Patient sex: M
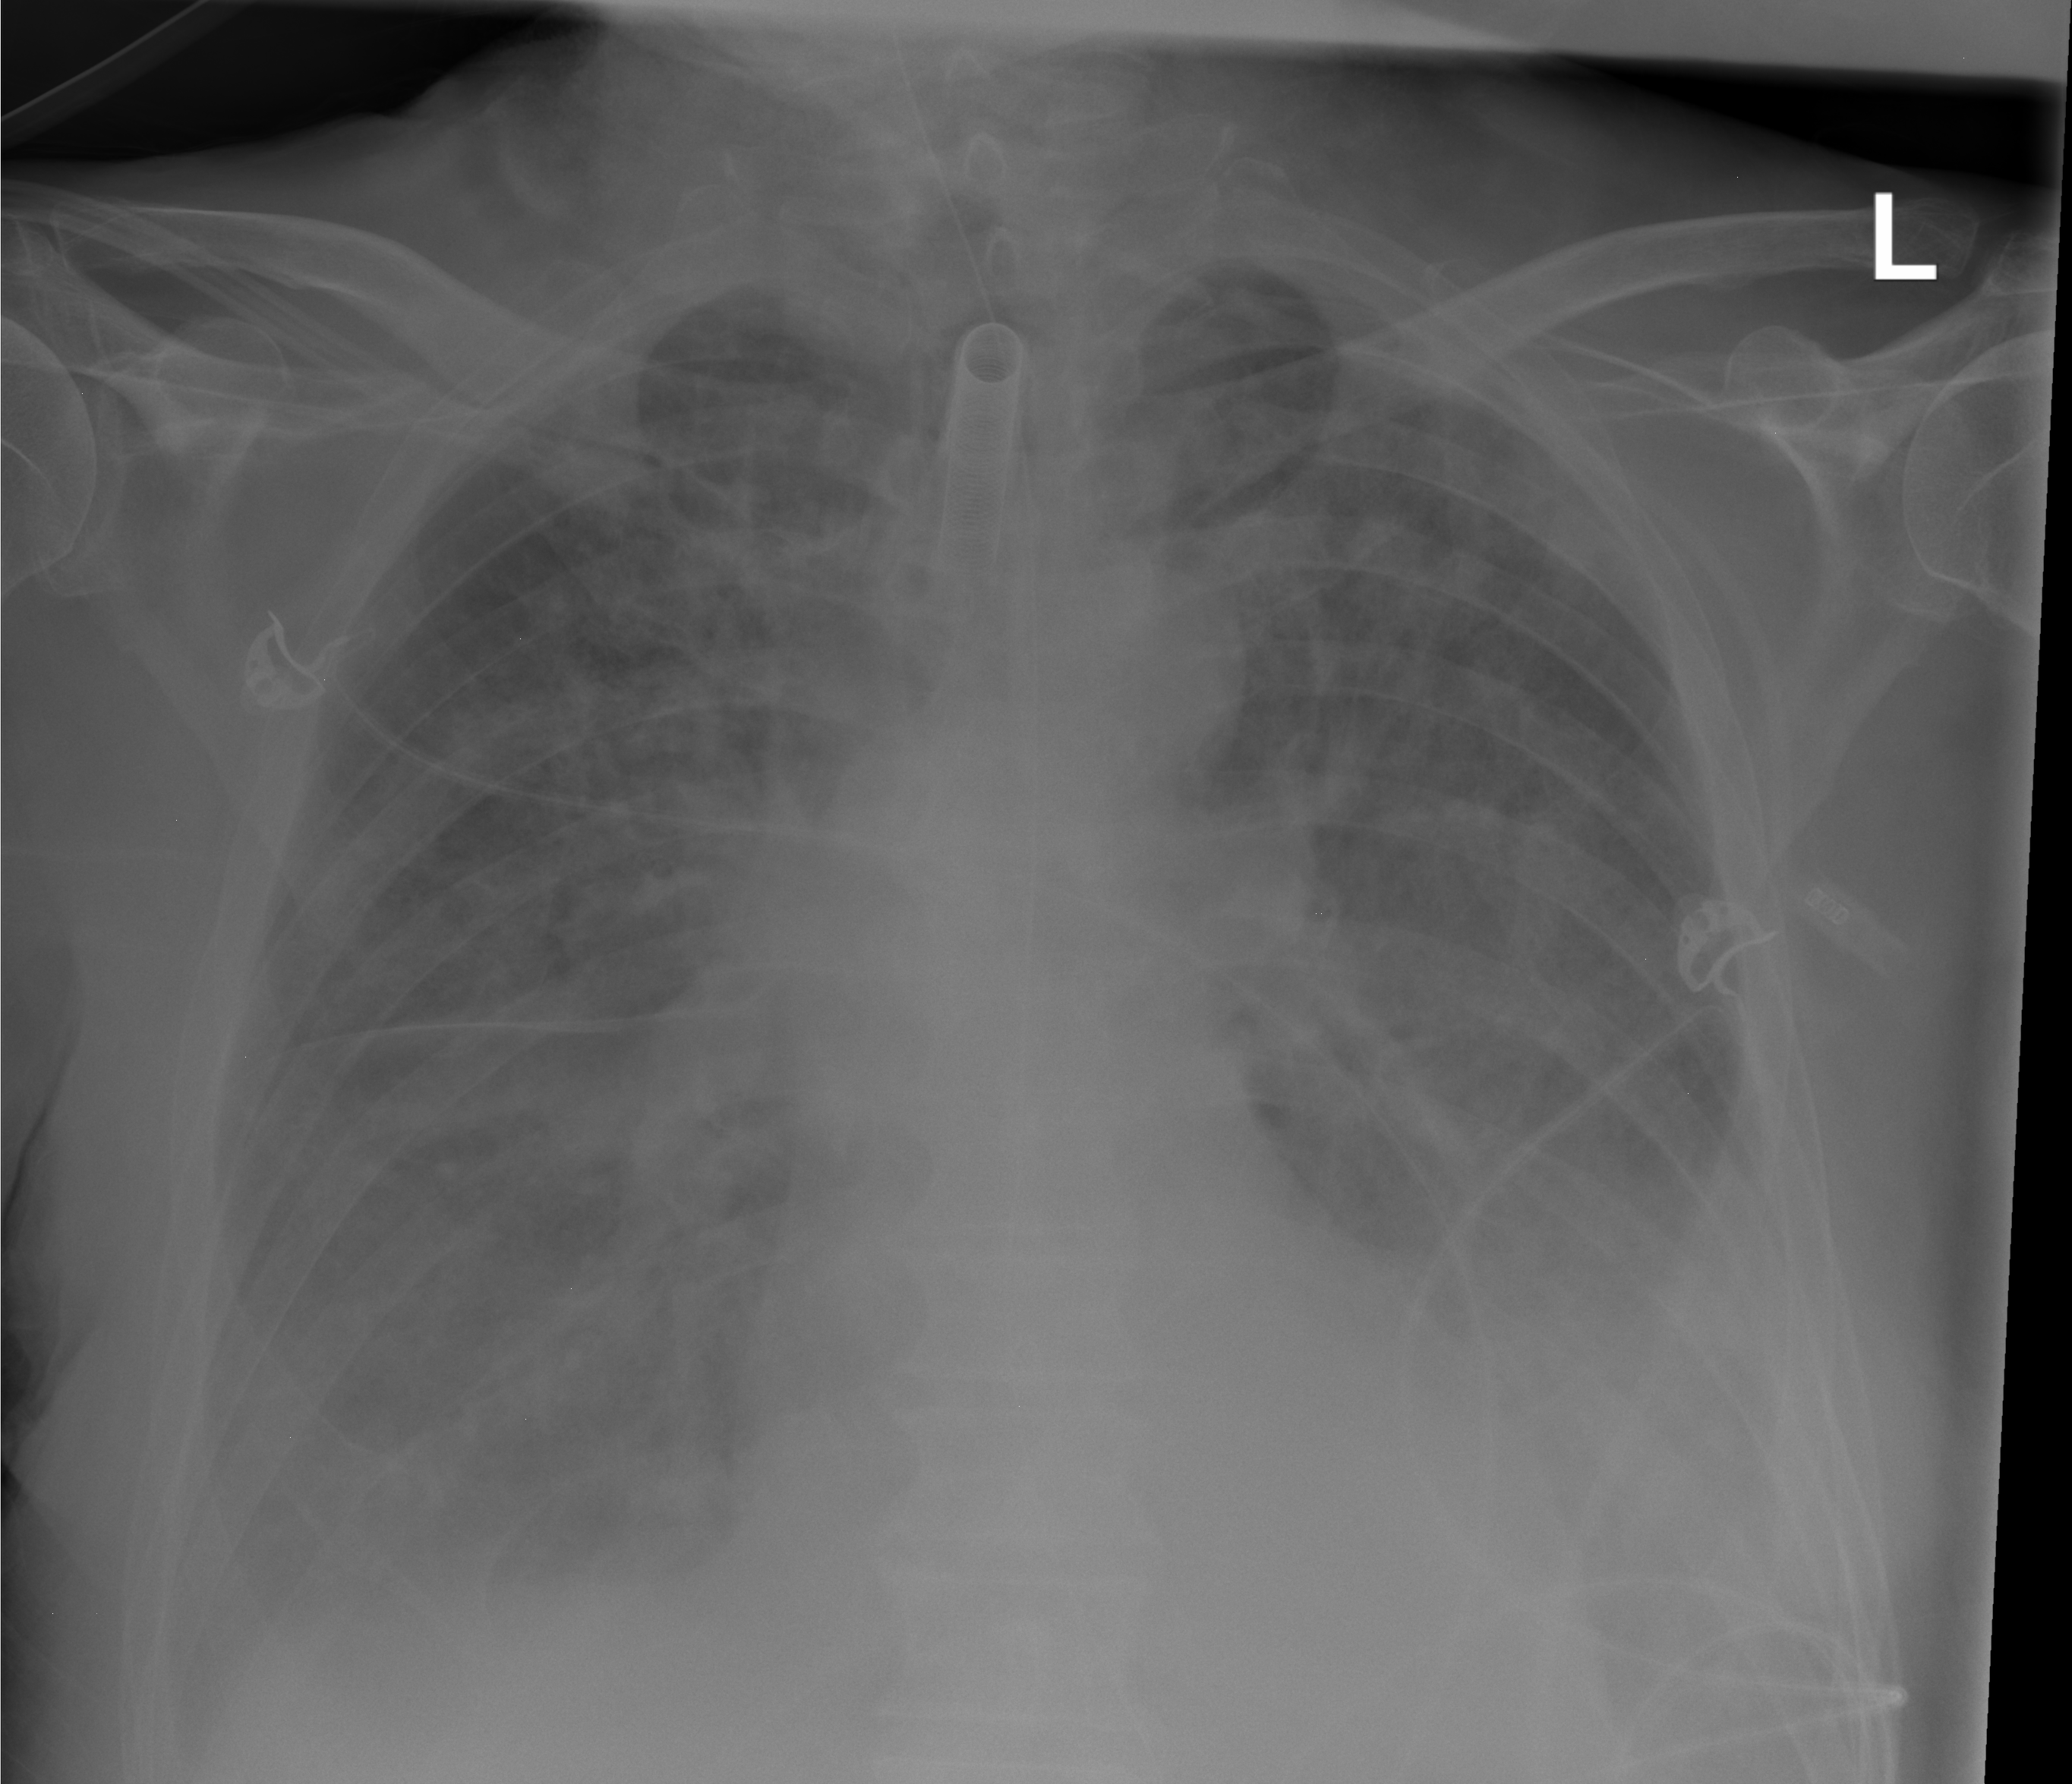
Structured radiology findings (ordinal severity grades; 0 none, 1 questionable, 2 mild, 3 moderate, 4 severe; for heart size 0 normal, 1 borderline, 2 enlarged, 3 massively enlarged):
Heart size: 0
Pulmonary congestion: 3
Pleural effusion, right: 2
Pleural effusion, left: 2
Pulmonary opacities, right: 4
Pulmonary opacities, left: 4
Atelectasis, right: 2
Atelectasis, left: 2